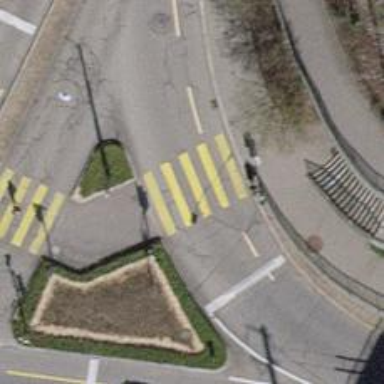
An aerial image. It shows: Road crossing with traffic signals.